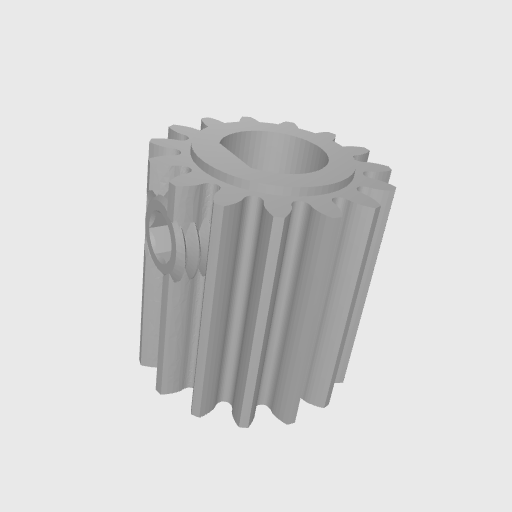
Part: PinionGear6DID15T